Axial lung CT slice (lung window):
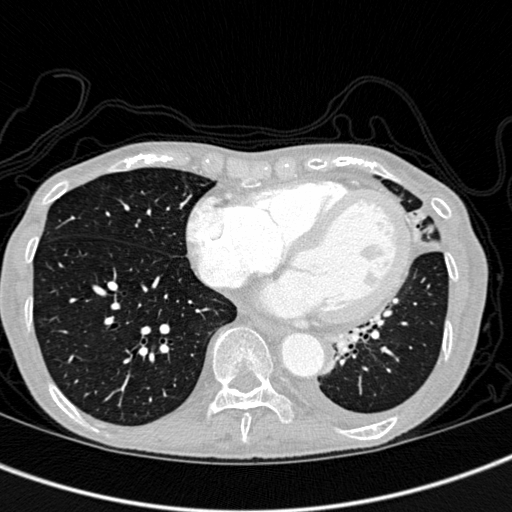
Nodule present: no